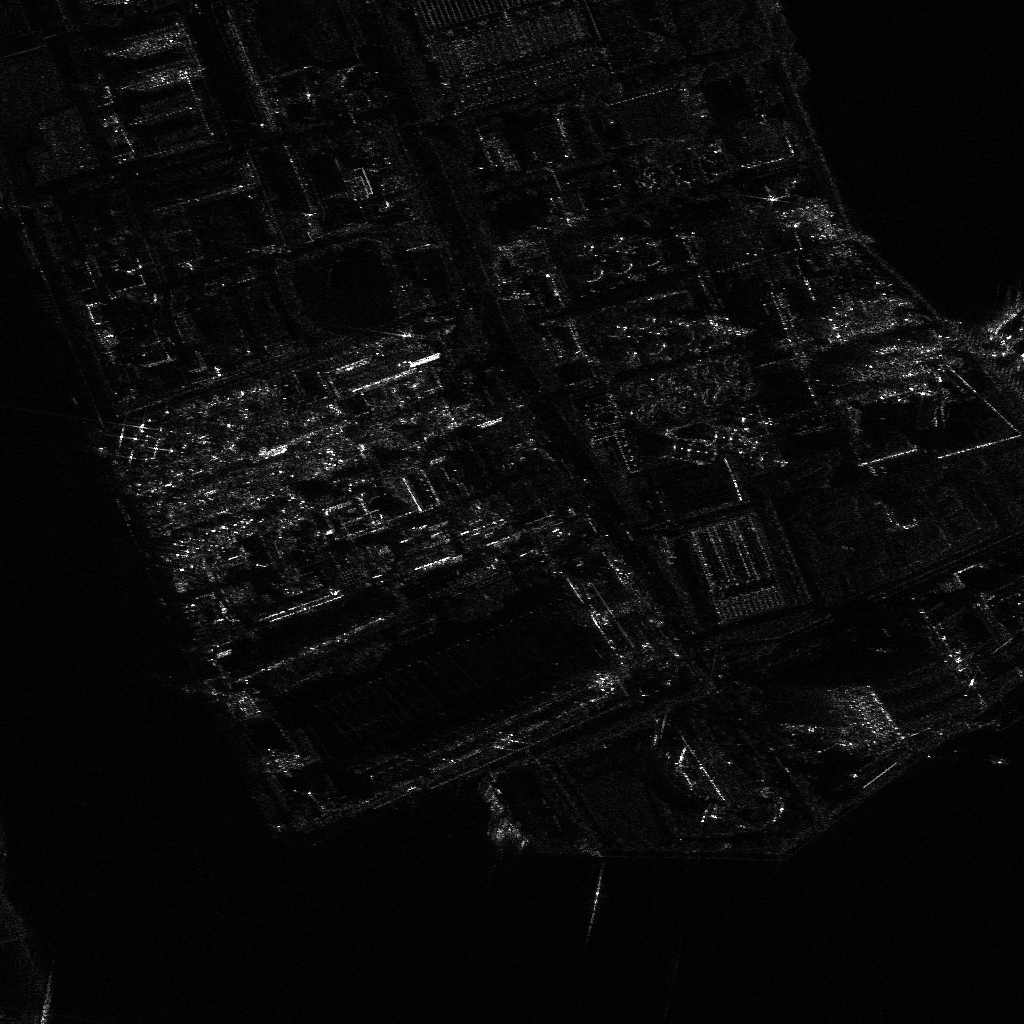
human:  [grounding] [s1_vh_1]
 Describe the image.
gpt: In the satellite image, there is  <ref>2 medium container </ref> <box>[[97, 28, 98, 33, 54], [98, 30, 100, 35, 54]]</box> located at right.